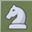
Piece: wN